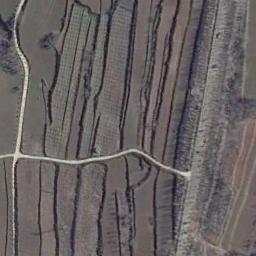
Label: terrace